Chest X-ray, AP view. Patient: 66 years old, sex F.
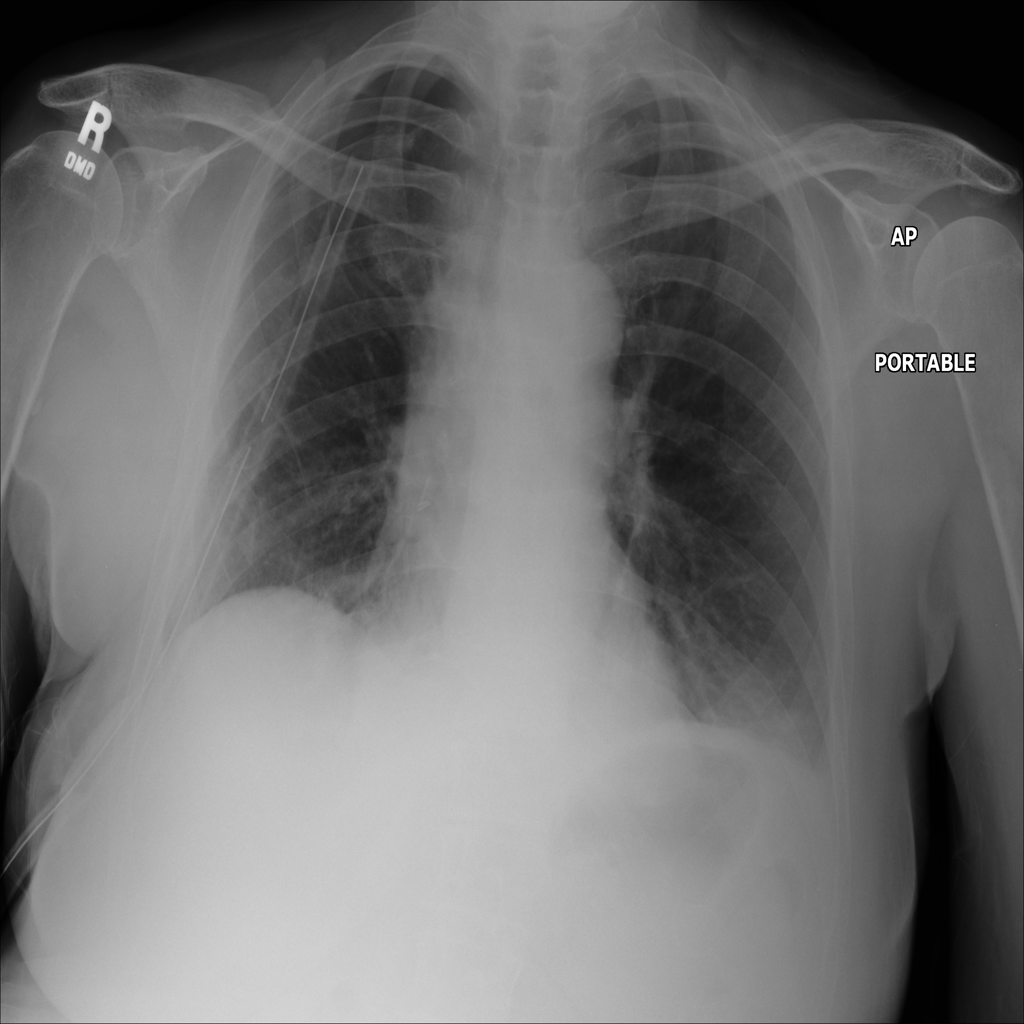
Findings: Effusion, Pneumothorax